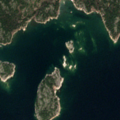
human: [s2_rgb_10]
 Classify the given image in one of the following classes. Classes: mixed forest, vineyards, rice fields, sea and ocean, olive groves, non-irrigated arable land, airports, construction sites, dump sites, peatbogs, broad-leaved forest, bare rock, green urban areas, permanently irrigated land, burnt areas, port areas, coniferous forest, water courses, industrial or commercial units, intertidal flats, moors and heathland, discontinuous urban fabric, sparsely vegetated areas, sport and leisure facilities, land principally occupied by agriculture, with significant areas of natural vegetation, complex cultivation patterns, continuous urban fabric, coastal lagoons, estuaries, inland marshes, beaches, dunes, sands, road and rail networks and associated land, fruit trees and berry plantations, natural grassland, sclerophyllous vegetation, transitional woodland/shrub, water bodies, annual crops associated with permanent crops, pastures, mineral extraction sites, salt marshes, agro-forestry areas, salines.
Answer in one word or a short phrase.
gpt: mixed forest, sea and ocean